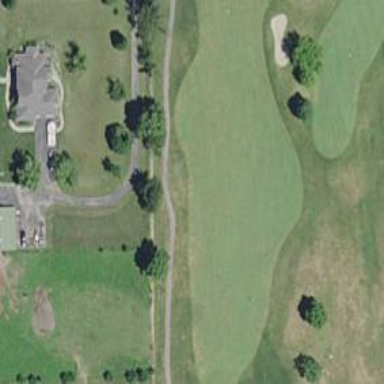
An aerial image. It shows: Golf hole.